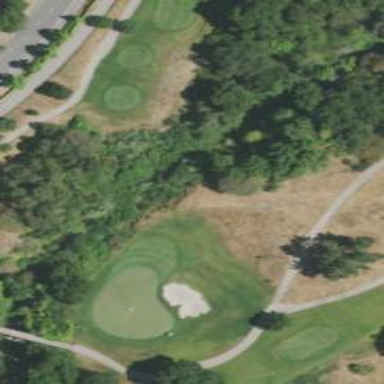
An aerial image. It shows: Rough area on grassy golf course.